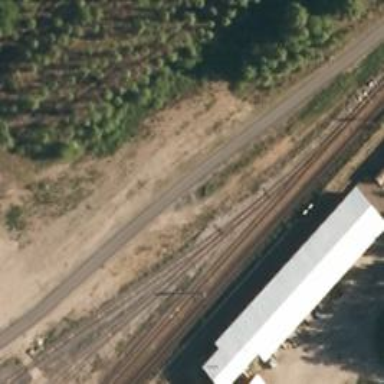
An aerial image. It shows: Wedge is used for the railway derail.